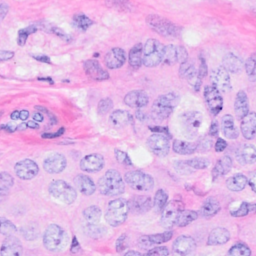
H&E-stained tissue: Breast